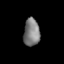
Tissue: lung
Cell type: Myeloid cells
Senescence score: 0.2184
Nuclear area (px): 440
Mean DAPI intensity: 123.439